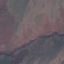
Label: HerbaceousVegetation